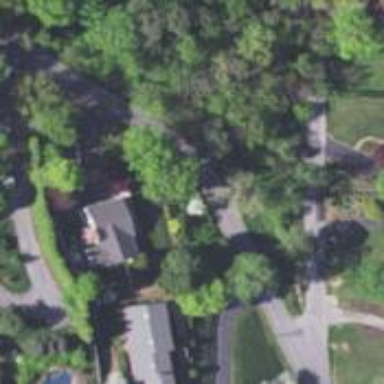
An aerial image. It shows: Neighborhood.